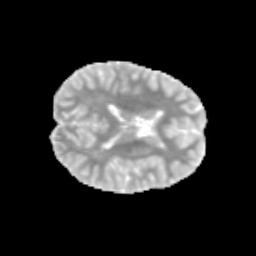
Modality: MD
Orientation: axial
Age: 10
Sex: male
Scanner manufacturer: siemens
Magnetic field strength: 3 T
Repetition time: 3.8 s
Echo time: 0.07 s